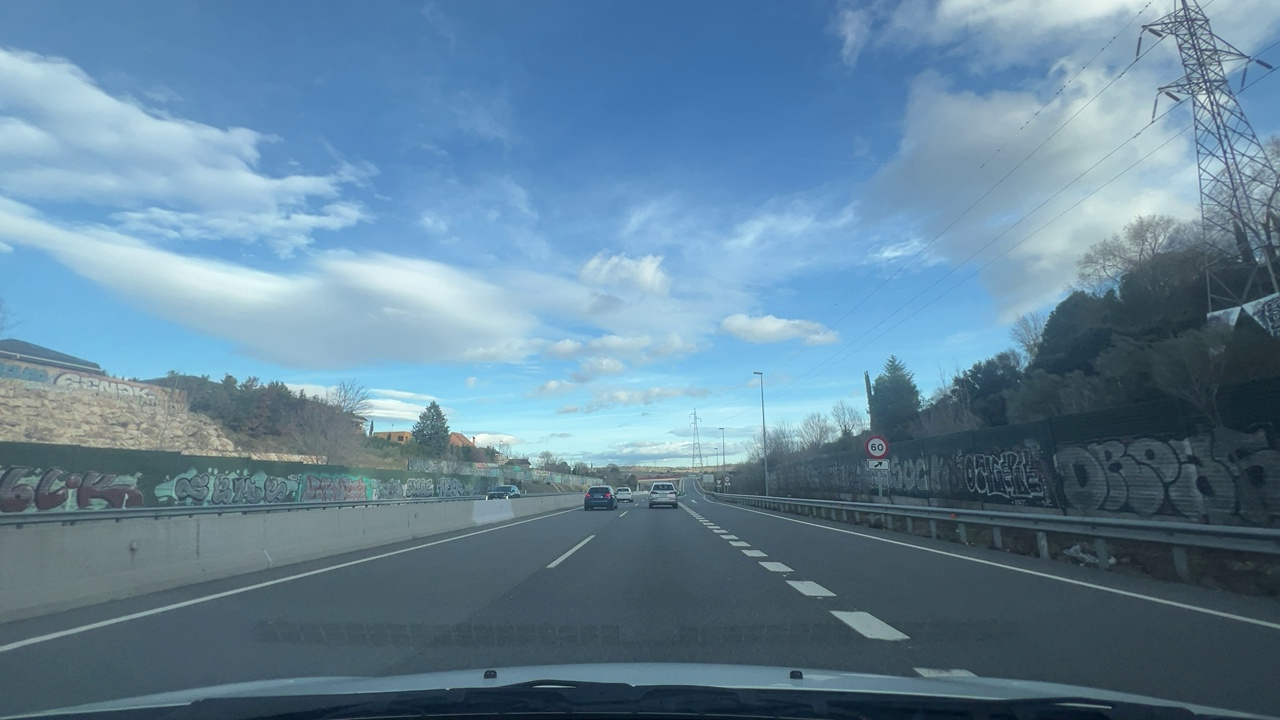
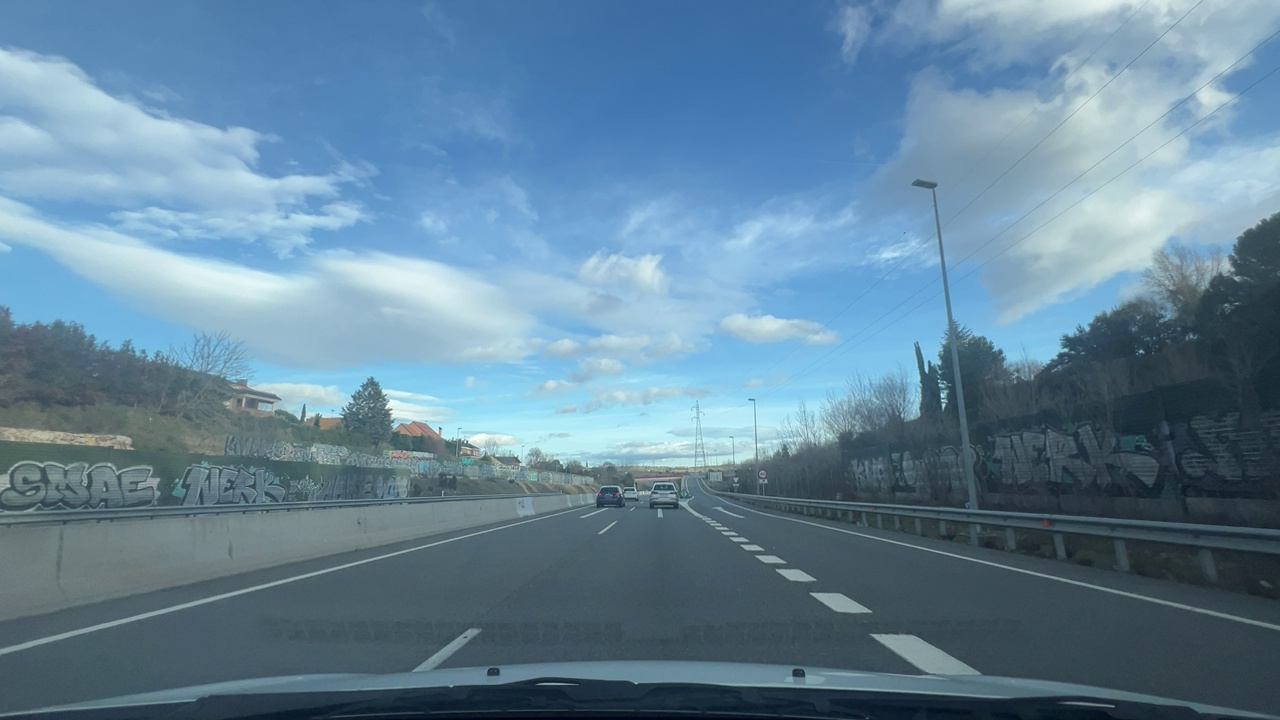
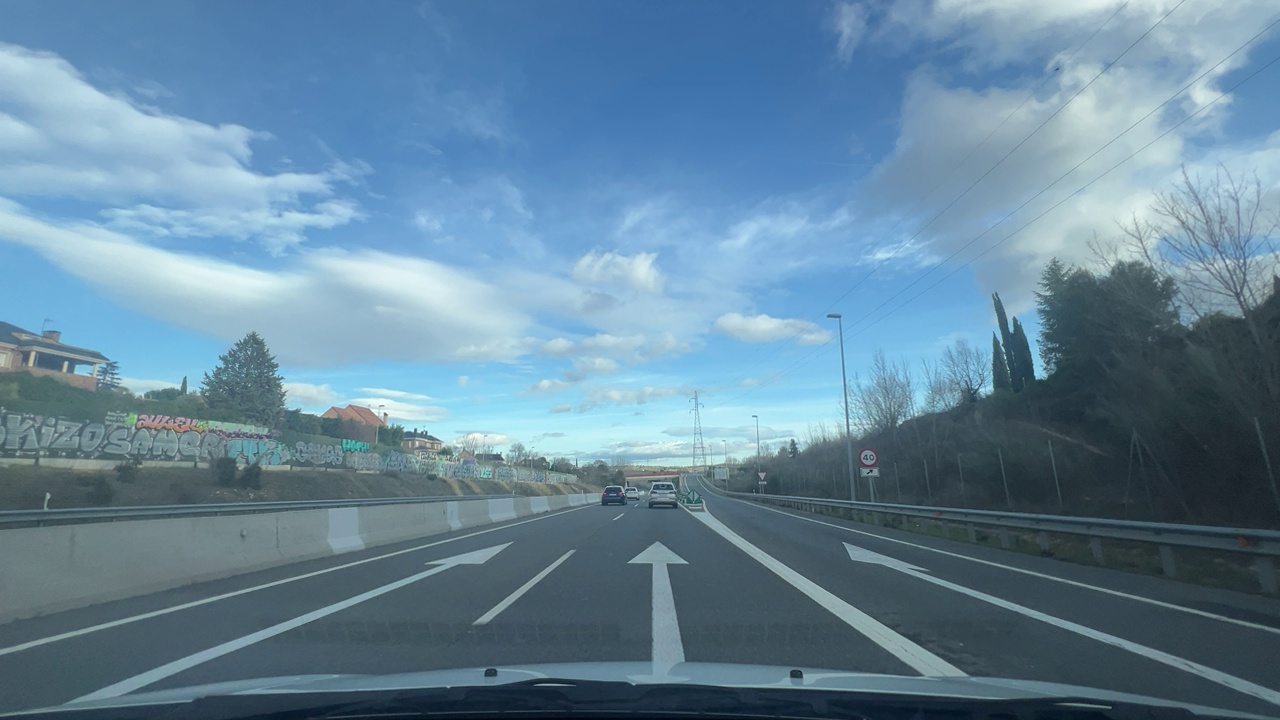
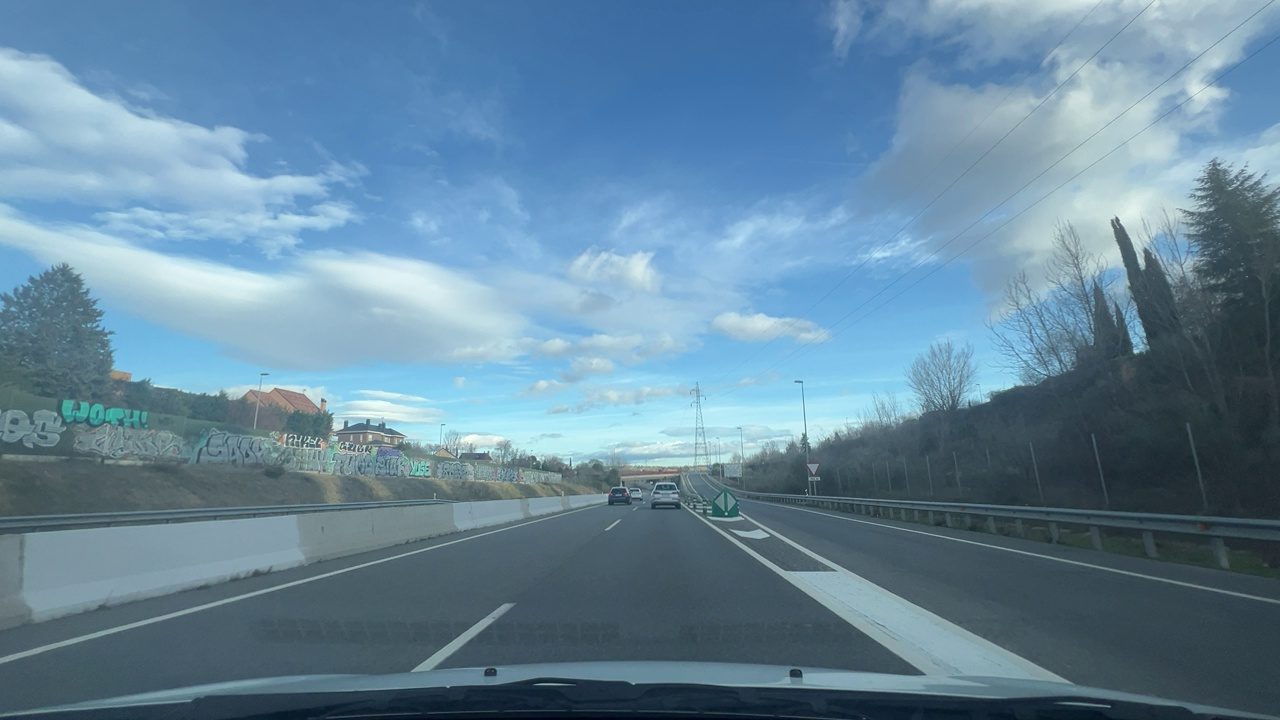
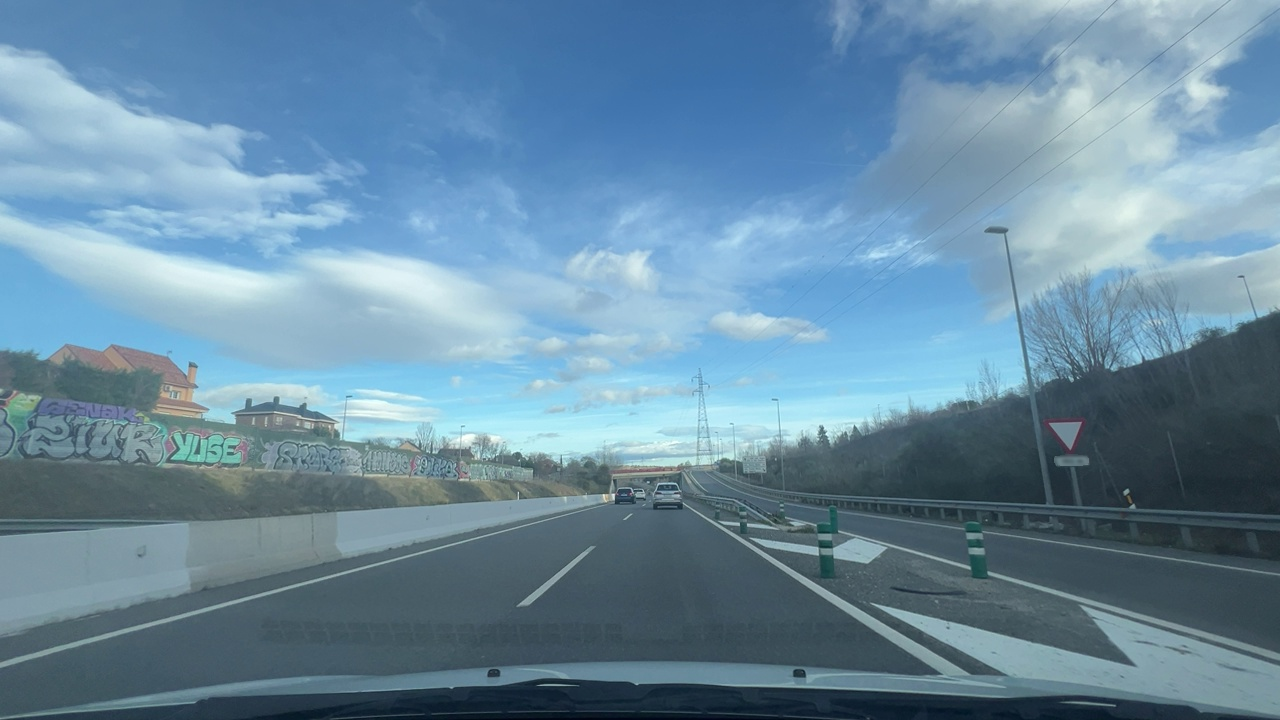
Situation: empty
Question: Is the ego vehicle positioned in a dedicated right-turn lane before the traffic light?
Answer: No
Reasoning: he lane does not show right-turn-only markings, and it appears to allow only straight directions.

Situation: empty
Question: Is the ego vehicle positioned in a dedicated left-turn lane before the traffic light?
Answer: No
Reasoning: There are no left-turn-only indicators, and the lane does not appear restricted to left turns.

Situation: empty
Question: Are multiple traffic lights regulating the ego direction of travel displaying different colors simultaneously?
Answer: No
Reasoning: No traffic lights facing the ego direction visible

Situation: empty
Question: Is there a vehicle directly ahead in the ego lane with brake lights on?
Answer: No
Reasoning: There is no vehicle directly ahead with active brake lights, or no vehicle is present in the ego lane.